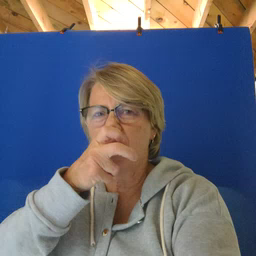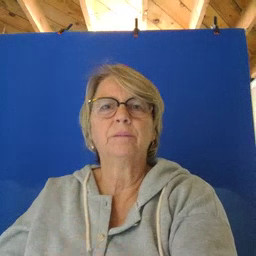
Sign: bug